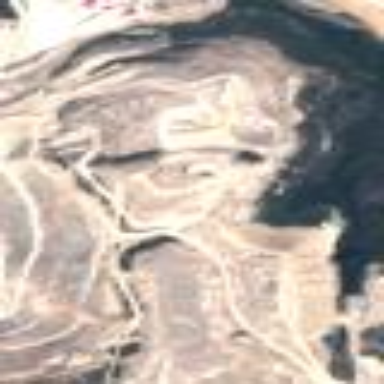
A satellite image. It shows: Spoil heap created by human activity.